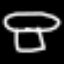
Label: mushroom